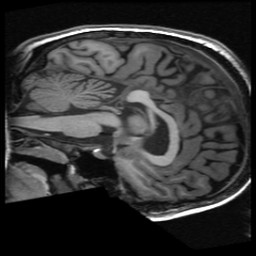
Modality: T1w
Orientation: sagittal
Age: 19
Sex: female